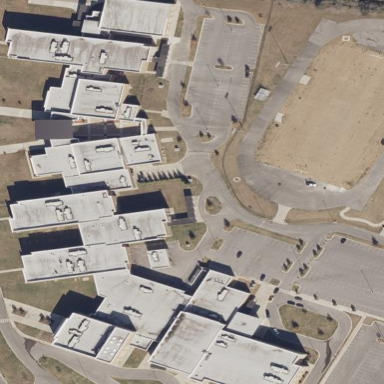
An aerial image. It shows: School building.